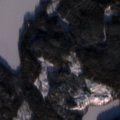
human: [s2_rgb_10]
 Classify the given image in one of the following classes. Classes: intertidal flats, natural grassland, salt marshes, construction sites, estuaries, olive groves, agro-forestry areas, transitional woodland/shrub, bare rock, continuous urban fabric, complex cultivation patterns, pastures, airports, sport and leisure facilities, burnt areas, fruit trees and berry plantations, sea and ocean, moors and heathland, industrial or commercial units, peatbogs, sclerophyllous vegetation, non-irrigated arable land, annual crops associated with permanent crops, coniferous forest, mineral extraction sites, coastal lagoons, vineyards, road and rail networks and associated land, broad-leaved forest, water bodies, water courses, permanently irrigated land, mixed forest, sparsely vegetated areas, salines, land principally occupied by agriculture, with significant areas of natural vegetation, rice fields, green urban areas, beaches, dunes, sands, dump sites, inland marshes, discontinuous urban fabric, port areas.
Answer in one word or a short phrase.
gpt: coniferous forest, mixed forest, transitional woodland/shrub, water bodies